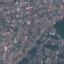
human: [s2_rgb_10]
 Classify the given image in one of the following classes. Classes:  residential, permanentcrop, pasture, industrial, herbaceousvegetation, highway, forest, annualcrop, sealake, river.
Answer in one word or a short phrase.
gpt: Residential